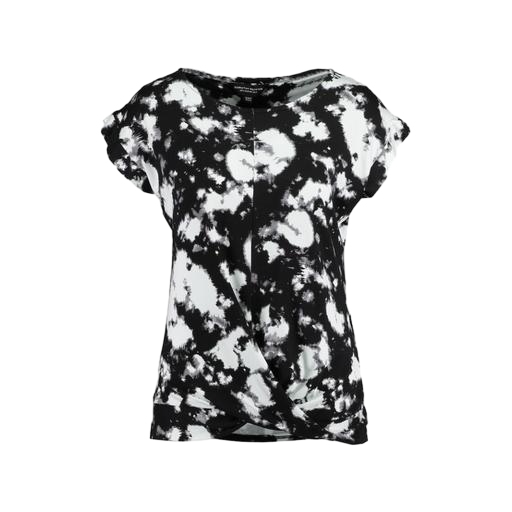
t-shirt twist graphic, black printed short-sleeve top only macy, black plus size printed t-shirt only macy, white background